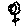
Label: flower